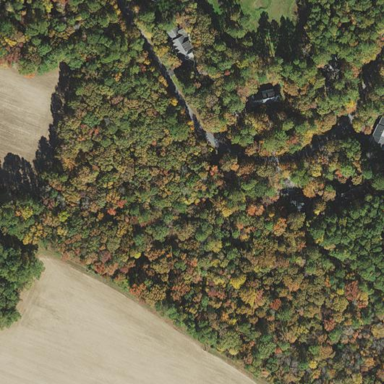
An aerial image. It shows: Serene woodland landscape.